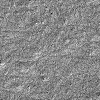
Atmospheric dust classification: not_dusty